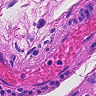
Metastatic tissue present: no